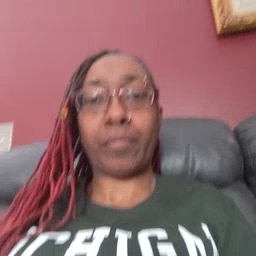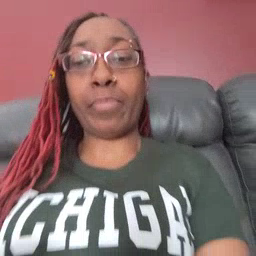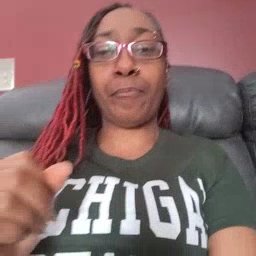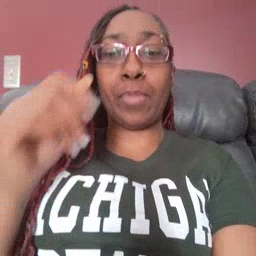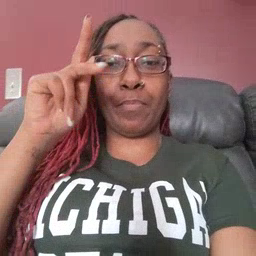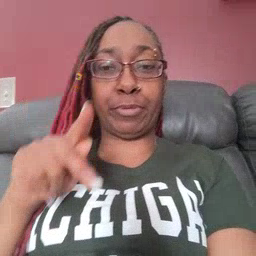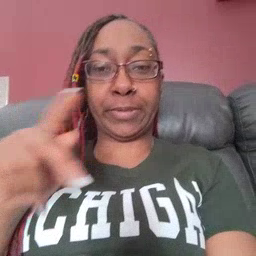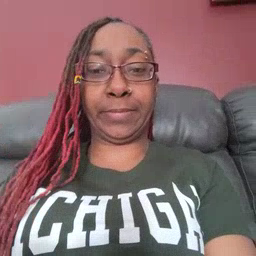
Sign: person